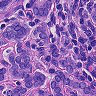
Metastatic tissue present: yes